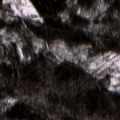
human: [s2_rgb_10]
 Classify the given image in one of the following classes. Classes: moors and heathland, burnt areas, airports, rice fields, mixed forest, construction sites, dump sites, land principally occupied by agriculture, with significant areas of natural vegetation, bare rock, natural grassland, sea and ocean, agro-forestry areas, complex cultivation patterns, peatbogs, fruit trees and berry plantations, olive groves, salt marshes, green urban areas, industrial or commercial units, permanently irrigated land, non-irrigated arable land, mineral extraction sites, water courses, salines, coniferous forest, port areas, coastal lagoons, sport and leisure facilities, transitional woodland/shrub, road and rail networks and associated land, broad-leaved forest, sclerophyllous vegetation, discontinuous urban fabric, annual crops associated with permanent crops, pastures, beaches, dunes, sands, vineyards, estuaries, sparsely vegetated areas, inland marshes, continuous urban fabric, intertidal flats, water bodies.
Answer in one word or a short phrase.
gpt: coniferous forest, mixed forest, transitional woodland/shrub